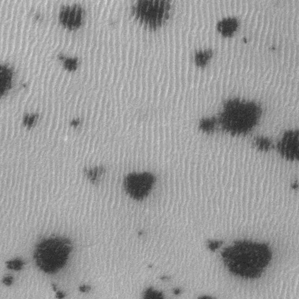
Label: frost